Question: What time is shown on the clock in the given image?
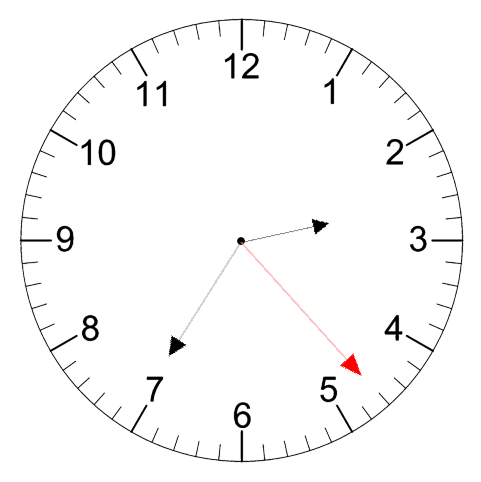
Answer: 02:35:23